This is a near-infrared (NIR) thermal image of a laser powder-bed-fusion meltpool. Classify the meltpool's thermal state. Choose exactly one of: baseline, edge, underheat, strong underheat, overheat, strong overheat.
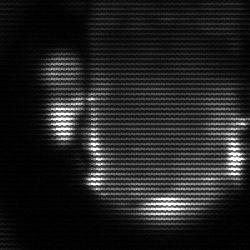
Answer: baseline